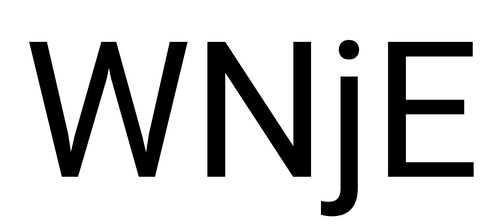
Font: Roboto_Regular